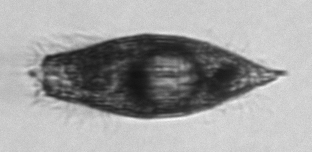
Label: Tiarina_fusus